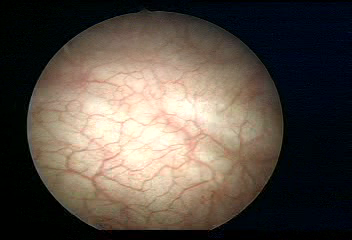
Modality: WLC
Class: Normal mucosa
Bladder cancer association: No